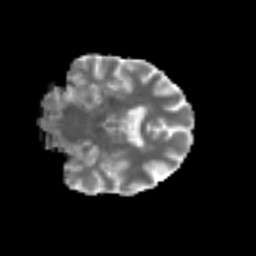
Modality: MD
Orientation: coronal
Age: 75
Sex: male
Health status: ill
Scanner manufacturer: siemens
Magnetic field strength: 3 T
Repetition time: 8.7 s
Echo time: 0.11 s